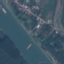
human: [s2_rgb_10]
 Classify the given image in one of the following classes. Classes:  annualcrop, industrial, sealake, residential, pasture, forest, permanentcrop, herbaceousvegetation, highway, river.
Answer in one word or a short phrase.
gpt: River